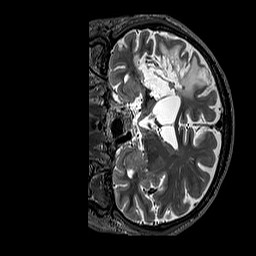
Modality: T2w
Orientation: coronal
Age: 60
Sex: male
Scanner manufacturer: siemens
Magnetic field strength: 3 T
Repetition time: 3.2 s
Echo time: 0.567 s